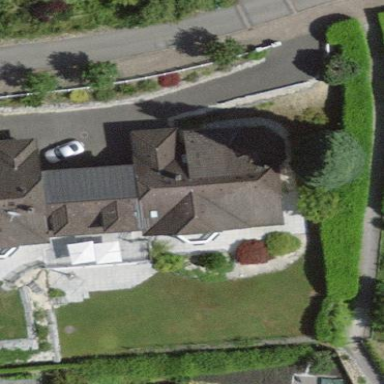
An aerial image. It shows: Semidetached house.